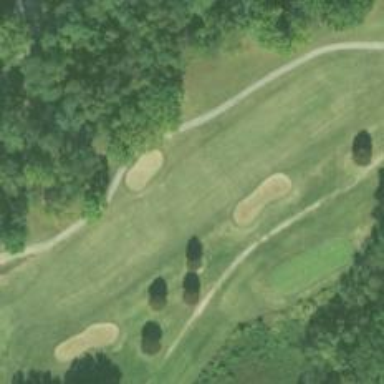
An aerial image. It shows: View of golf hole.